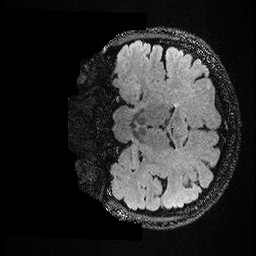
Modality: FLAIR
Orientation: coronal
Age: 30
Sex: male
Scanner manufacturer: ge
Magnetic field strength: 3 T
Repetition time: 4.802 s
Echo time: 0.1159 s